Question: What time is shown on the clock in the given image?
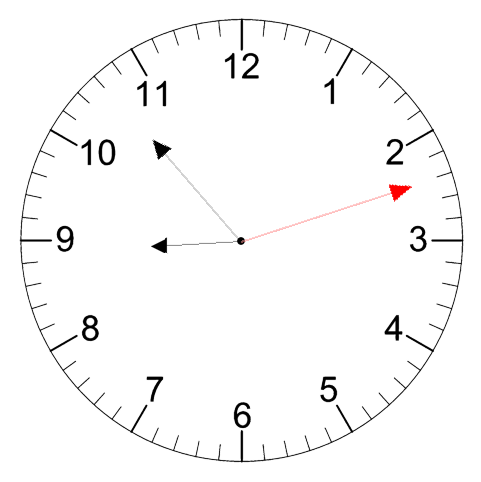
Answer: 08:53:12